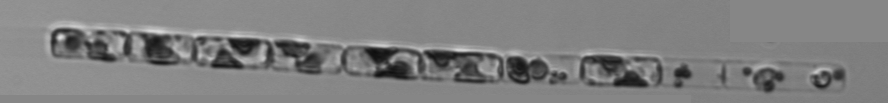
Label: Guinardia_delicatula_TAG_internal_parasite